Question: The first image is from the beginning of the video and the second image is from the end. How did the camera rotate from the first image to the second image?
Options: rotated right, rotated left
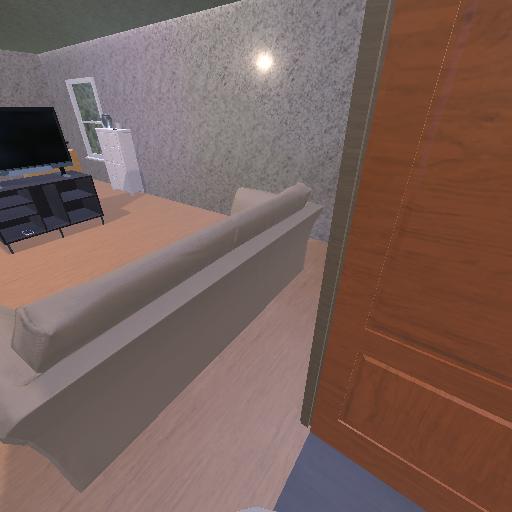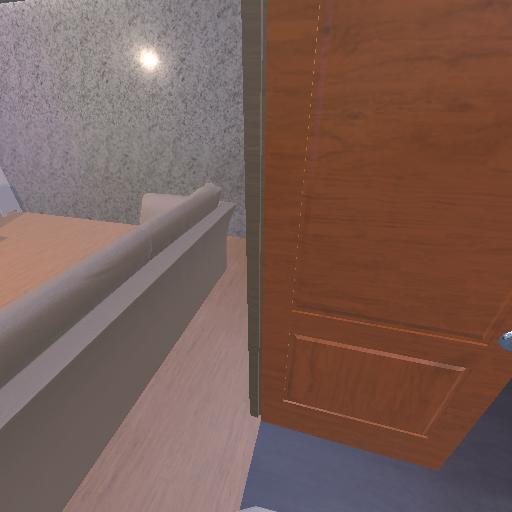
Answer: rotated right